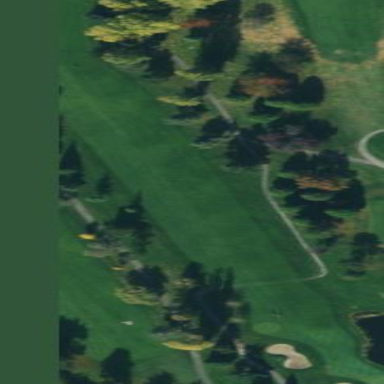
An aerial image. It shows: Golf fairway surrounded by grass.